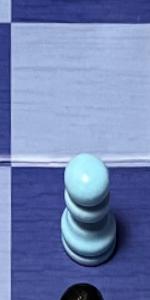
Label: Pawn_White